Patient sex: M
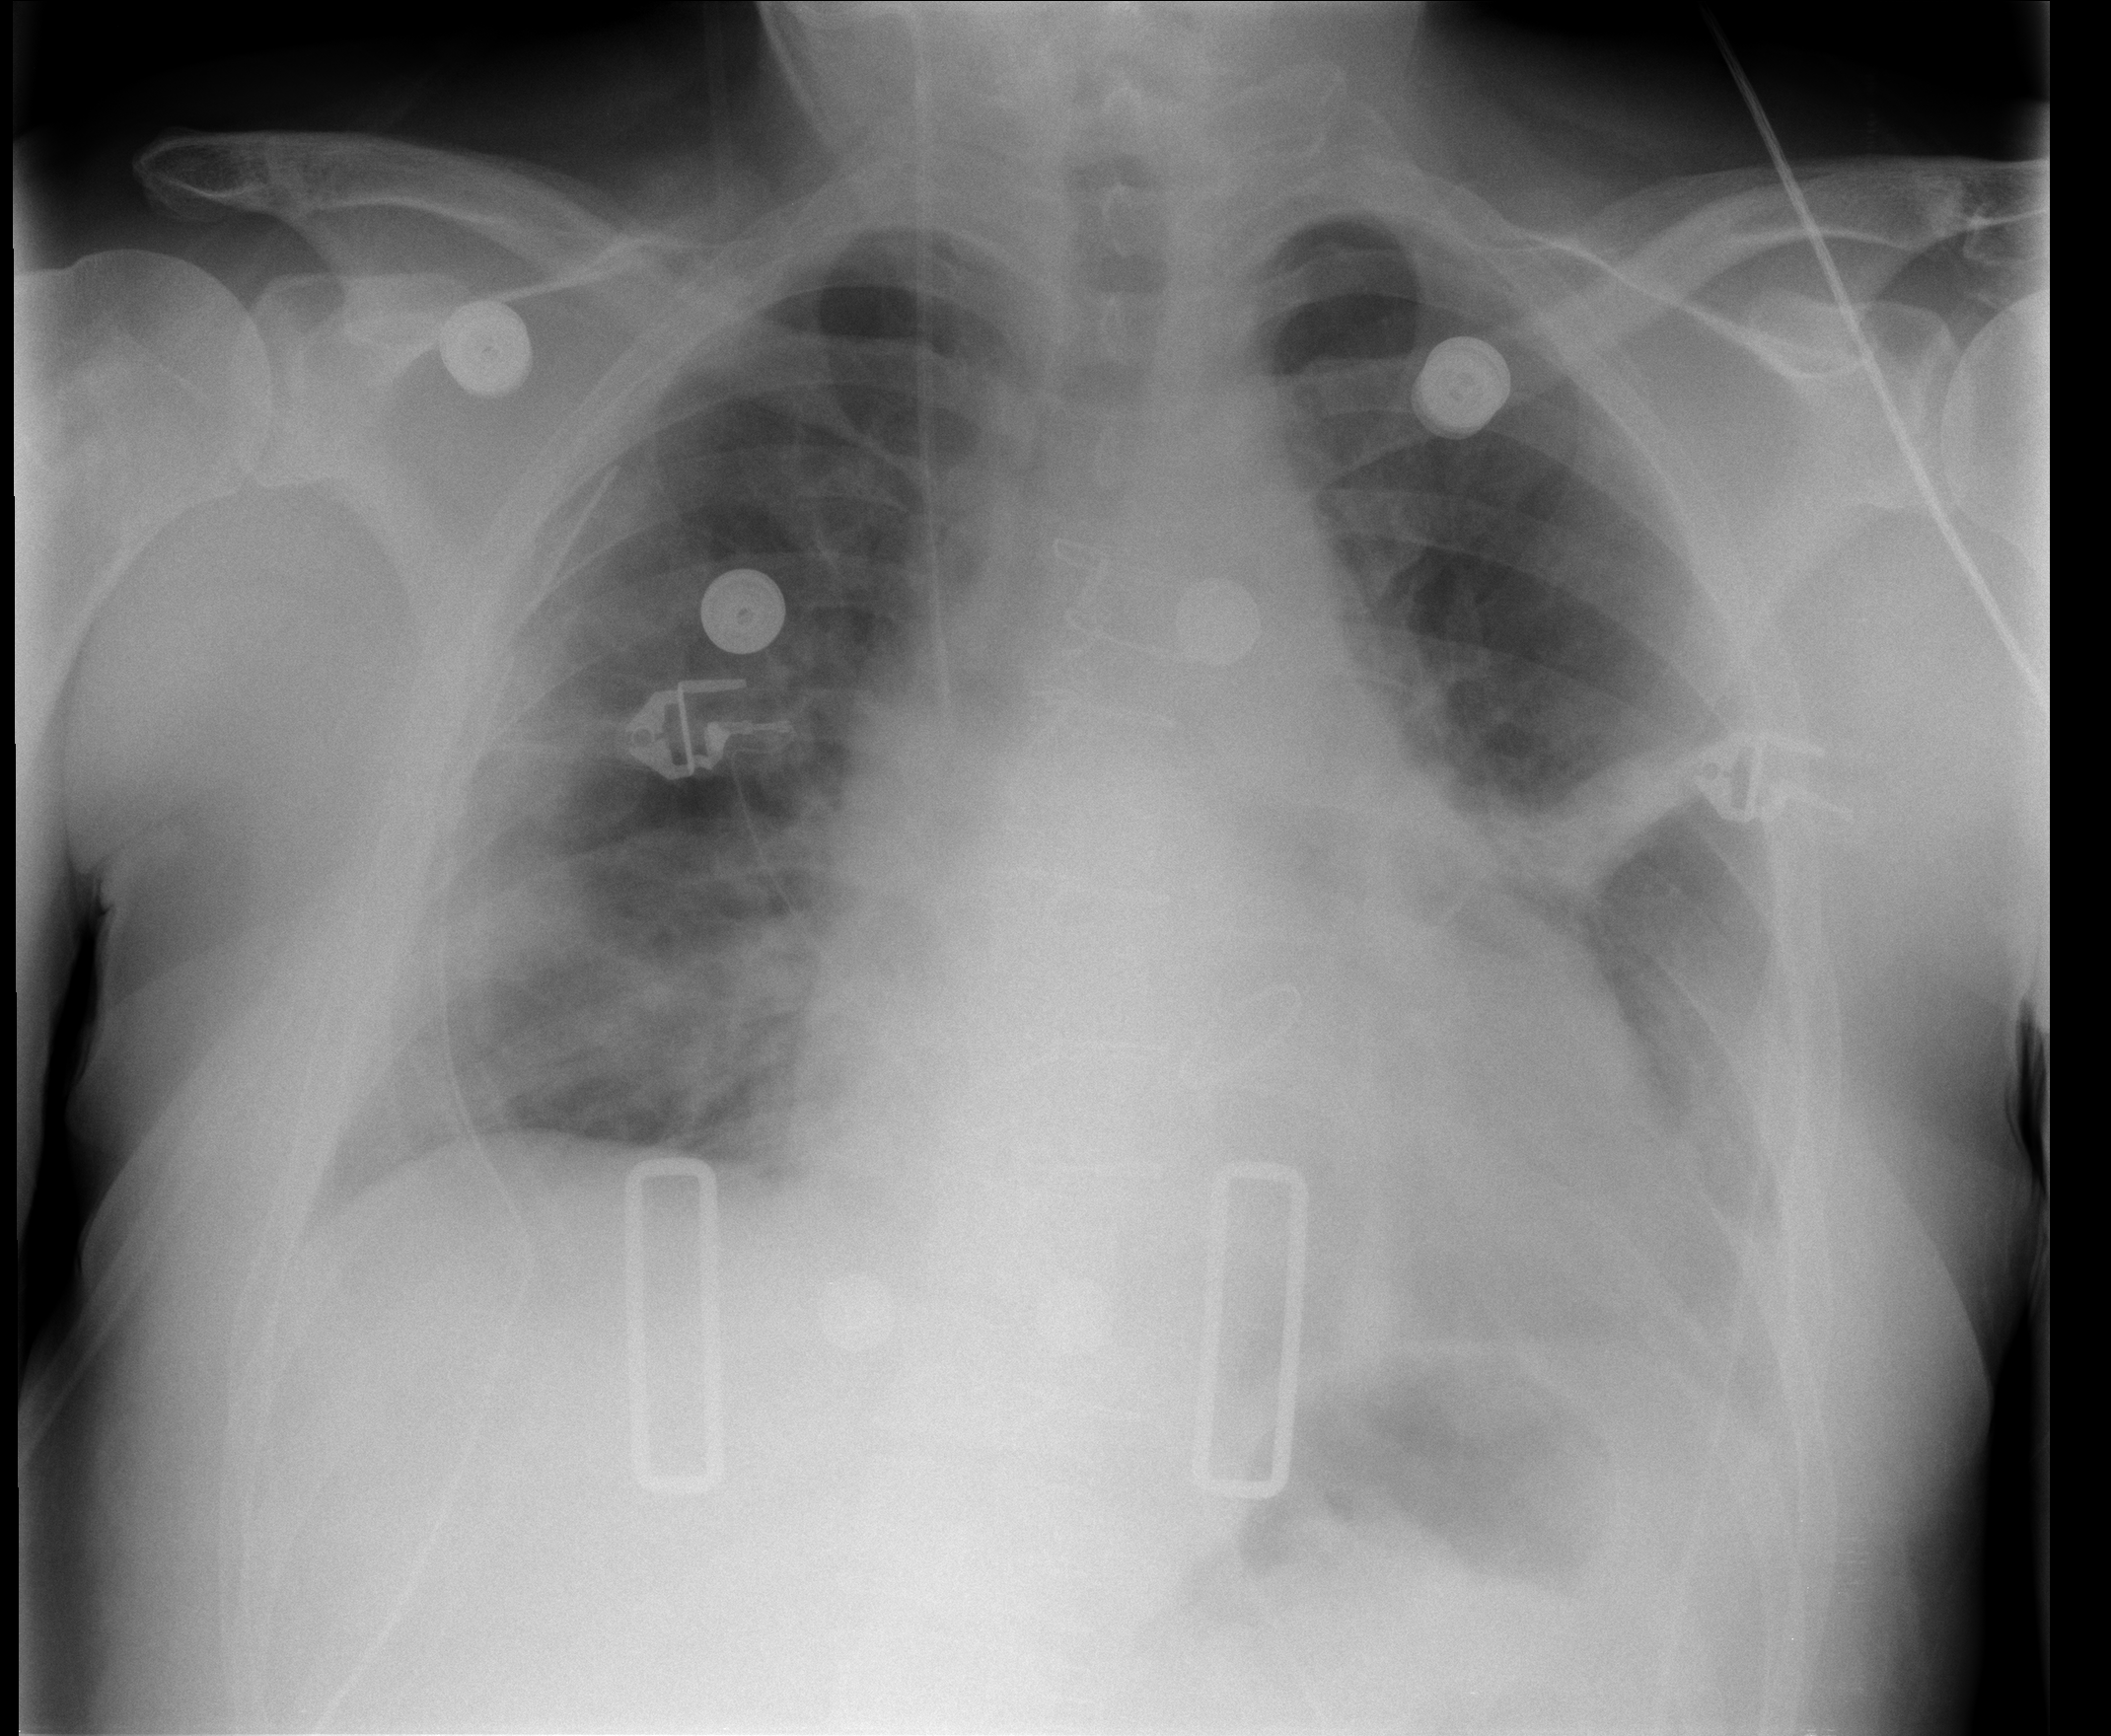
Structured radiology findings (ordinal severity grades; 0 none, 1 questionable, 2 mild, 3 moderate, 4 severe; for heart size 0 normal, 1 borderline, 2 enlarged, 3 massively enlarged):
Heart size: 2
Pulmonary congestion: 0
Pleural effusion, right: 0
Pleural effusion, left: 1
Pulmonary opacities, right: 2
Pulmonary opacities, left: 0
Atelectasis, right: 0
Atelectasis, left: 2